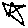
Label: star